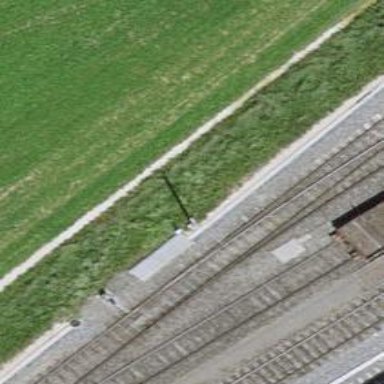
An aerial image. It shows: Railway signal.